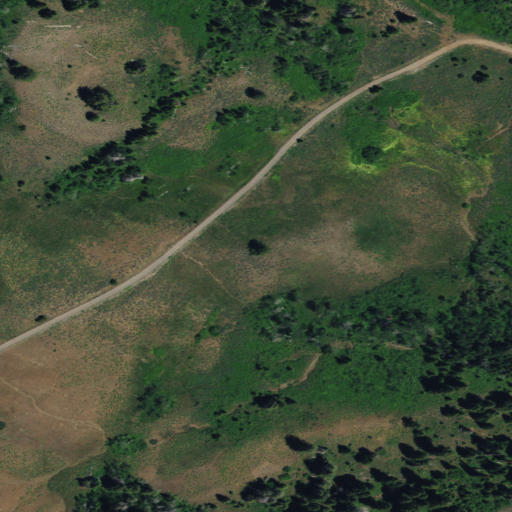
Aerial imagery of plain(s) in Idaho named Greasewood Flat containing shrub and evergreen forest